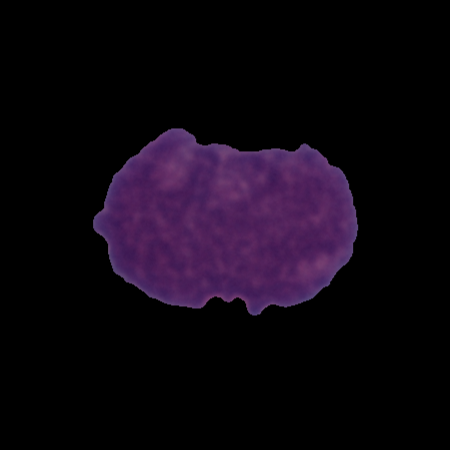
Label: cancer